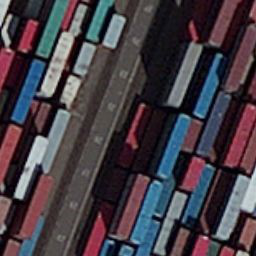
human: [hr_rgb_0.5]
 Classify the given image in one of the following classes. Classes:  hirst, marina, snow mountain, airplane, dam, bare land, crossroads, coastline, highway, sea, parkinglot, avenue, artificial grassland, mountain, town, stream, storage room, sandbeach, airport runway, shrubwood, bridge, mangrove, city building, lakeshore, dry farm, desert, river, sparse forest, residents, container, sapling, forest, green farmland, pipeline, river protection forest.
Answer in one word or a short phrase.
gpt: container